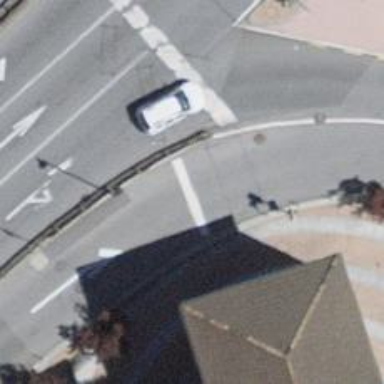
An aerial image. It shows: Road with traffic signals.